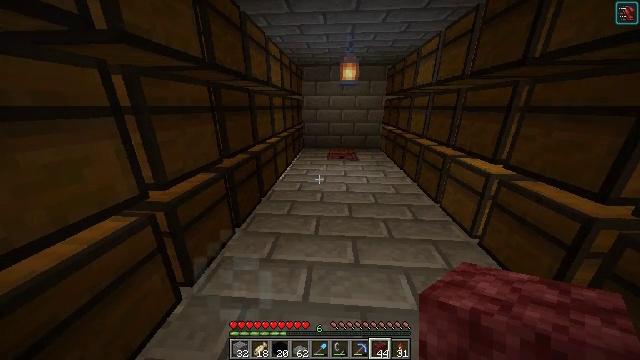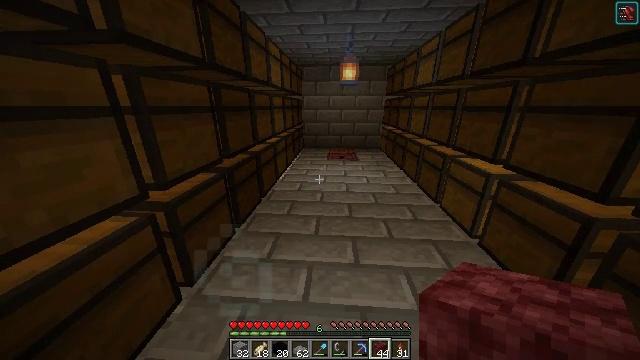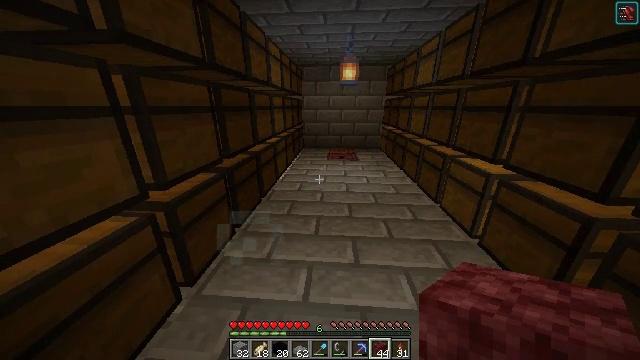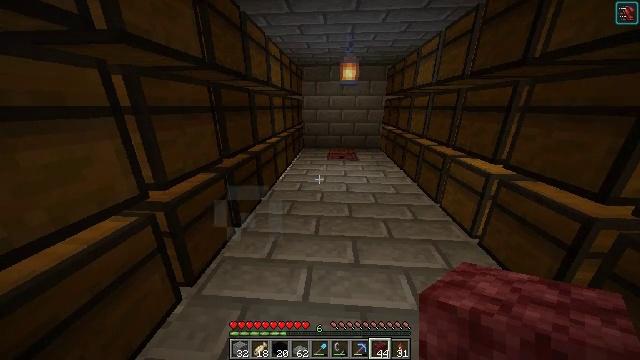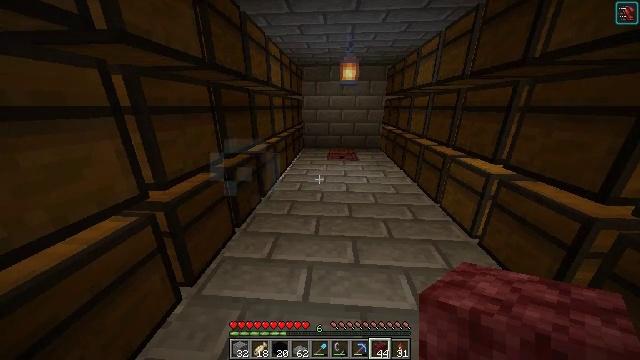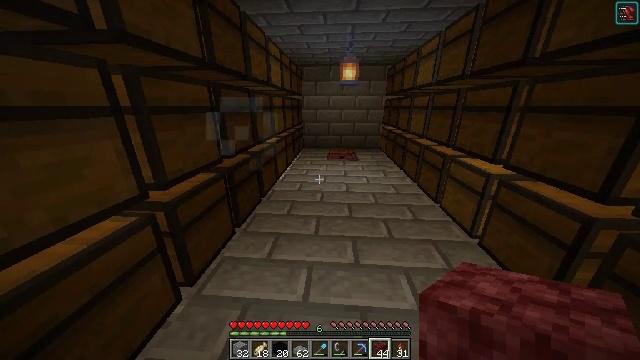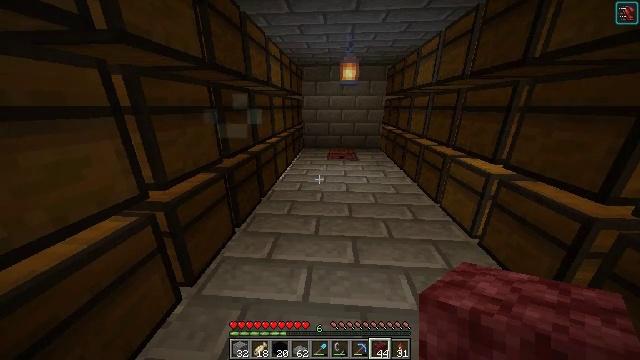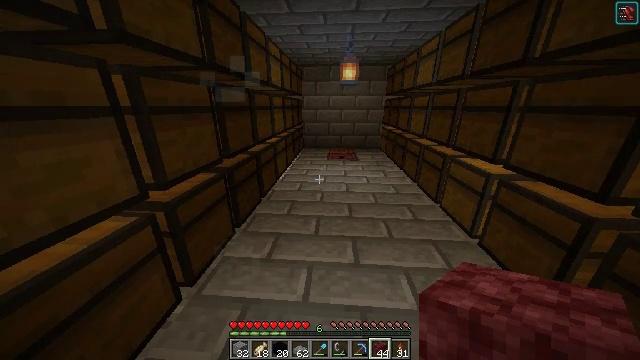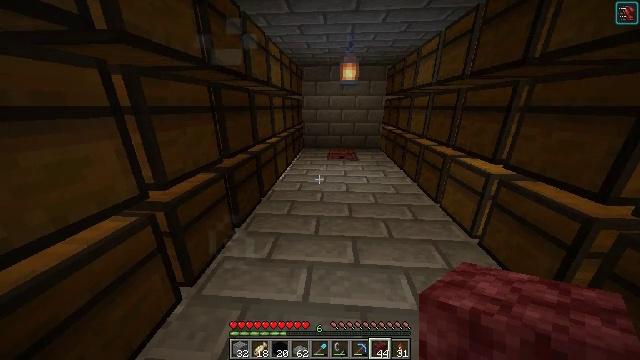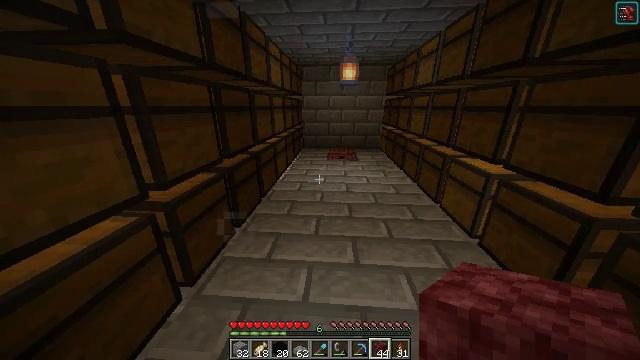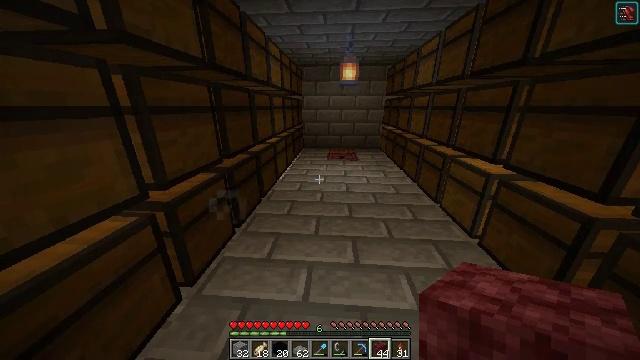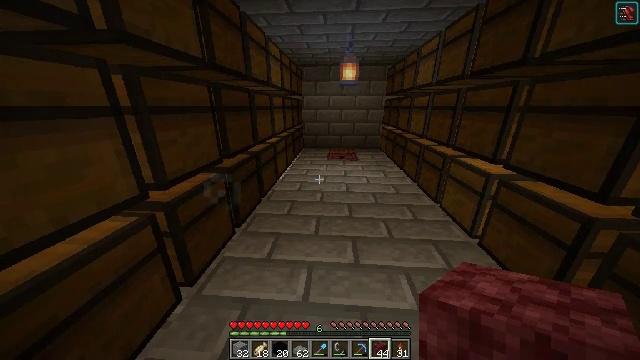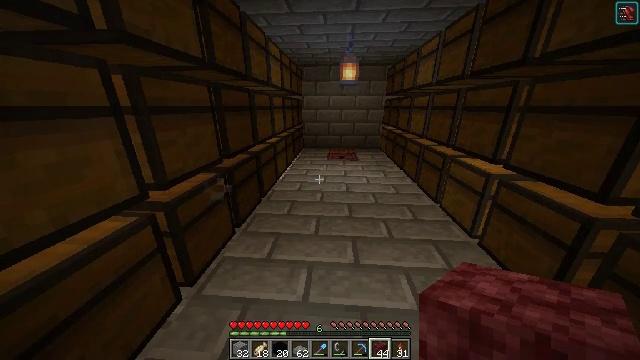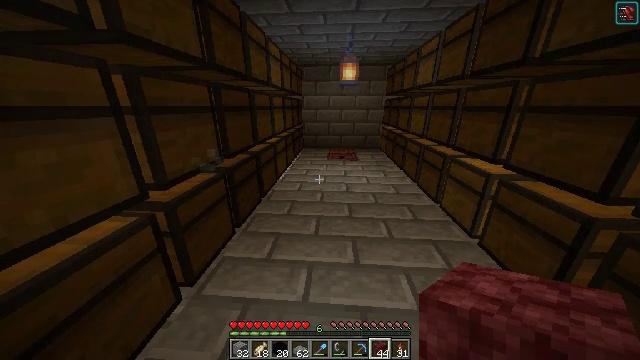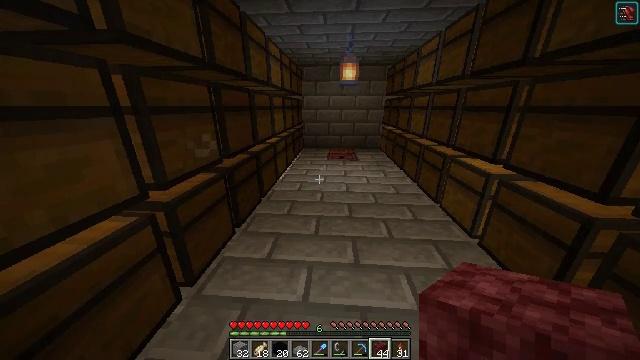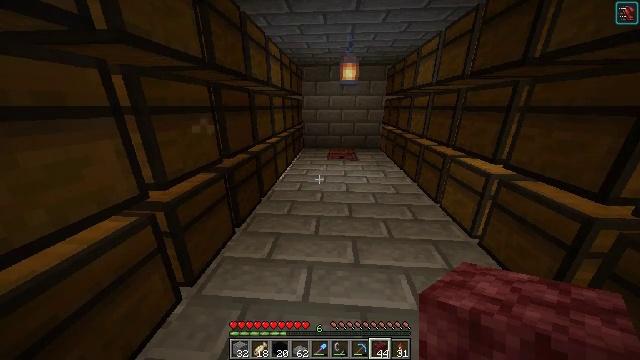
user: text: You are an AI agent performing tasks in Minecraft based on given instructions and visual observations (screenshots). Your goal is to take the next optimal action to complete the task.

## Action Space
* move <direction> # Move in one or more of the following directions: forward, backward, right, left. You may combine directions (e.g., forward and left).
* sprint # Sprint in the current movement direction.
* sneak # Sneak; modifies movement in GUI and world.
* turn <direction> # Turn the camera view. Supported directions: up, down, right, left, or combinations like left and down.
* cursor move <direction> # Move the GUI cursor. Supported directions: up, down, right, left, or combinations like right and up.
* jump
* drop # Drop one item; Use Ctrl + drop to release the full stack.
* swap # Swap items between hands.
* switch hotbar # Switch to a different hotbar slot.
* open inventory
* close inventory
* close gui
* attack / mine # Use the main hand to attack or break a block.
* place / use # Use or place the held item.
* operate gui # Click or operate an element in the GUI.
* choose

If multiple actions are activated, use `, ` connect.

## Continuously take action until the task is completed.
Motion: motion action
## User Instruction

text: Craft white concrete powder with the right recipe in the crafting table.
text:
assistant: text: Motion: no_op
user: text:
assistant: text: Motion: no_op
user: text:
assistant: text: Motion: no_op
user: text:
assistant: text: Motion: no_op
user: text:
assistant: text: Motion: no_op
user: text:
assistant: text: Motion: no_op
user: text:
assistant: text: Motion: no_op
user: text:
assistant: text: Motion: no_op
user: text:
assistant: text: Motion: no_op
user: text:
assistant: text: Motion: no_op
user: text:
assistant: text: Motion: no_op
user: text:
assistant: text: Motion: no_op
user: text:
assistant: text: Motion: no_op
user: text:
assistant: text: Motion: no_op
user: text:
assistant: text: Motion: no_op
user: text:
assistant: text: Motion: no_op
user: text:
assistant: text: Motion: no_op
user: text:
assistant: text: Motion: no_op
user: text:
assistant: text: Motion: no_op
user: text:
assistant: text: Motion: no_op
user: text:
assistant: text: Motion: no_op
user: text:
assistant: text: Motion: no_op
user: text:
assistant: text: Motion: no_op
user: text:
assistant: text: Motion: no_op
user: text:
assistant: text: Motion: no_op
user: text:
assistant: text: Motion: no_op
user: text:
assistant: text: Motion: no_op
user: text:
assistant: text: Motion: no_op
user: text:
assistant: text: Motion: no_op
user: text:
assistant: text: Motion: no_op